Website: slack
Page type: billing-address
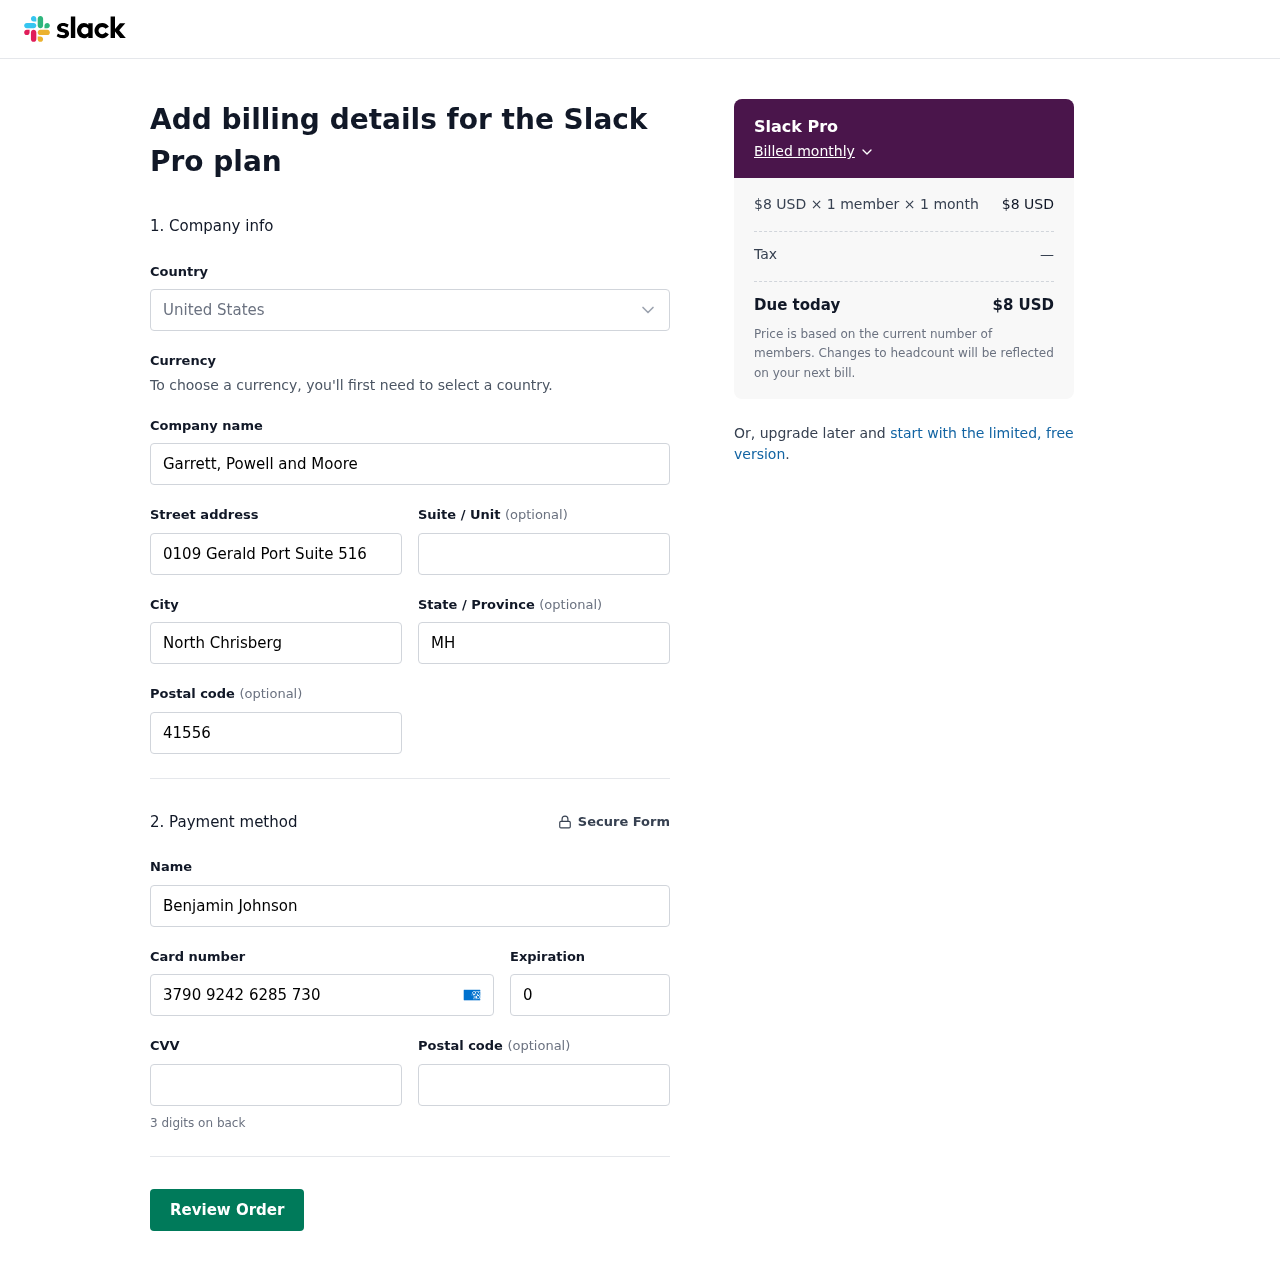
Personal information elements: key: PII_CARD_CVV
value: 4053
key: PII_CARD_EXPIRY
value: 02/30
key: PII_CARD_NUMBER
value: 3790 9242 6285 730
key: PII_CITY
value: North Chrisberg
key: PII_COMPANY
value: Garrett, Powell and Moore
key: PII_COUNTRY
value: United States
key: PII_FULLNAME
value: Benjamin Johnson
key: PII_POSTCODE
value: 41556
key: PII_STATE
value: MH
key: PII_STREET
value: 0109 Gerald Port Suite 516
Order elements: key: ORDER_PLAN_PRICE
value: $8 USD
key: ORDER_NUM_MEMBERS
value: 1 member
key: ORDER_NUM_MONTHS
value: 1 month
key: ORDER_SUBTOTAL
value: $8 USD
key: ORDER_TAX
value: —
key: ORDER_TOTAL
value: $8 USD